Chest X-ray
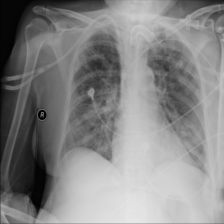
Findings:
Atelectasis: negative
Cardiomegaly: negative
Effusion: negative
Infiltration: positive
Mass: negative
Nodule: negative
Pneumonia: negative
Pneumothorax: negative
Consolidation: negative
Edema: negative
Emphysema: negative
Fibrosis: negative
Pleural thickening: negative
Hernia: negative